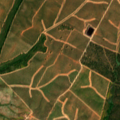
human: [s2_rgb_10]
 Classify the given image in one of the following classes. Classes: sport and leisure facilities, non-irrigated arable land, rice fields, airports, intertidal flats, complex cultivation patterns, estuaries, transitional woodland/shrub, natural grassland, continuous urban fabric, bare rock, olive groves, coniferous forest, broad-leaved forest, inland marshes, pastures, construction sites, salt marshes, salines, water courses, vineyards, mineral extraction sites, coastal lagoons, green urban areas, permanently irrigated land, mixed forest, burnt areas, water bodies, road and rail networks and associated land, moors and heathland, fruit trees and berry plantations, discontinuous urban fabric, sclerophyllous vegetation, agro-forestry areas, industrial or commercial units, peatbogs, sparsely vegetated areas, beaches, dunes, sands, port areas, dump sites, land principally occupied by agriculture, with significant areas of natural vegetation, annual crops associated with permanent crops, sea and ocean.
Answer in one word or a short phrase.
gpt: continuous urban fabric